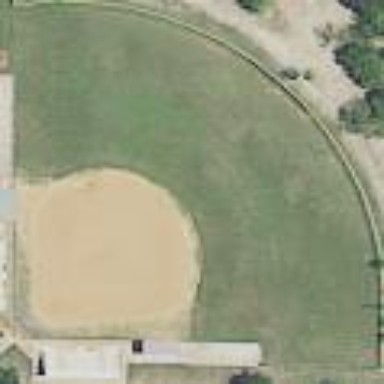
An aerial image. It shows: Softball pitch for leisure land activities.